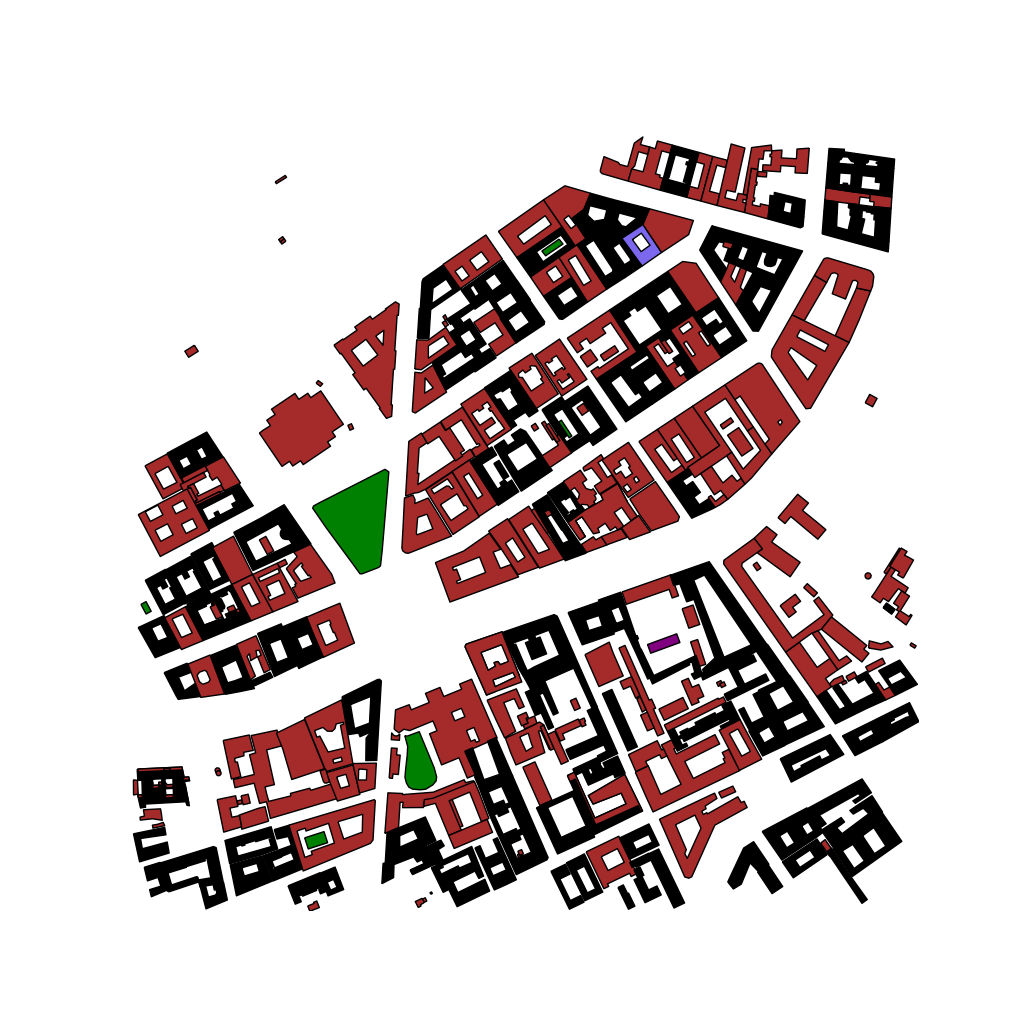
Tags: overhead vector_map, business, recreation, residential, special, historical, soviet, individual_rise, low_rise, medium_rise, density_1, Building, Facility, Kinder, Park, Resto, 1.0 km²